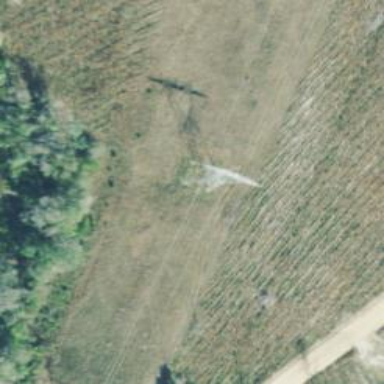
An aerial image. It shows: Lattice structure tower used for power distribution.